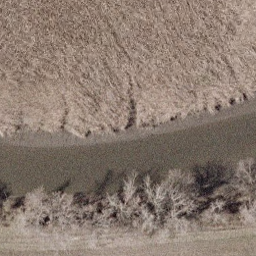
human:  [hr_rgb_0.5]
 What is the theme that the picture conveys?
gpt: river